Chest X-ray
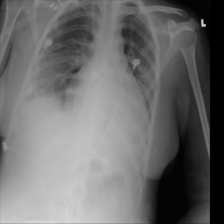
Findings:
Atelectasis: negative
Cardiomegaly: positive
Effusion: positive
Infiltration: negative
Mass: negative
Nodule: negative
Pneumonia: negative
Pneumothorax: negative
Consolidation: negative
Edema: negative
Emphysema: negative
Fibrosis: negative
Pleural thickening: negative
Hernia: negative